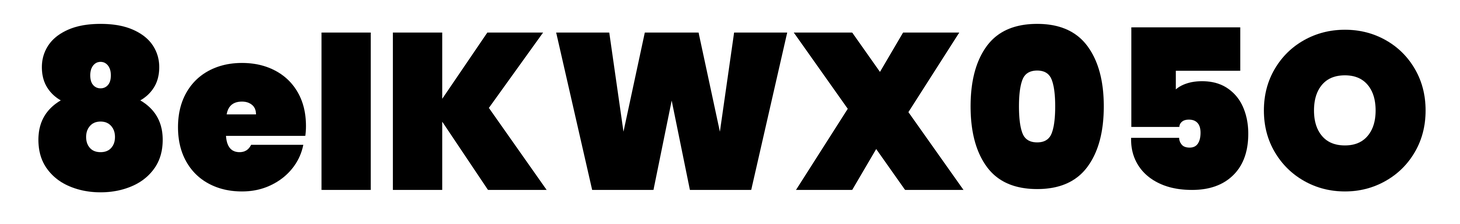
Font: Poppins-Black